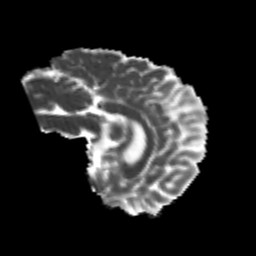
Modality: MD
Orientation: sagittal
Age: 22
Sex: male
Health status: healthy
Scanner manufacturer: philips
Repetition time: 7.391 s
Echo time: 0.08599 s